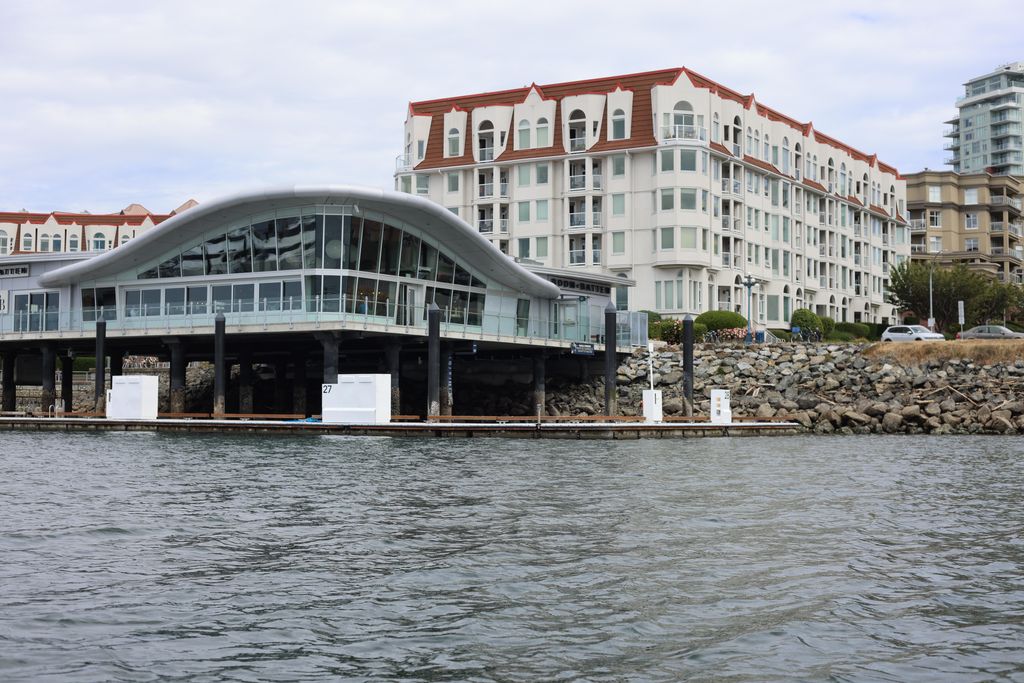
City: victoria